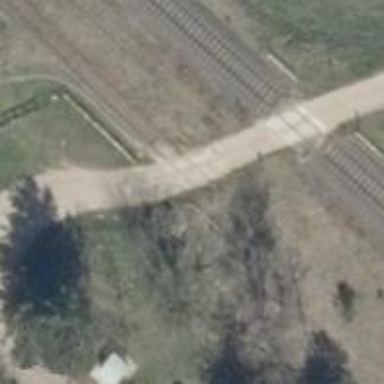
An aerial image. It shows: Level crossing along the railway.